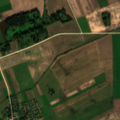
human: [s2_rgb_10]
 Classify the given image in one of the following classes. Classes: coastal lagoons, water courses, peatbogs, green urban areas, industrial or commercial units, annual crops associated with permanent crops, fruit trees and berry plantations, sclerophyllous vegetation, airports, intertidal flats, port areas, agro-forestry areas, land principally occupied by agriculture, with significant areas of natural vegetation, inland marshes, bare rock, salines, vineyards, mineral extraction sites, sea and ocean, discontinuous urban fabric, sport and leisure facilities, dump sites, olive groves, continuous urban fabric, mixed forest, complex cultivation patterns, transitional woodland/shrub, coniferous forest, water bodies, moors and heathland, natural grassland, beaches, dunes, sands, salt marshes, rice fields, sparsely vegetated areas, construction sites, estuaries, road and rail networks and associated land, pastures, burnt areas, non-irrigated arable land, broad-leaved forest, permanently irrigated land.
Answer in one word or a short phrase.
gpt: discontinuous urban fabric, non-irrigated arable land, pastures, complex cultivation patterns, transitional woodland/shrub